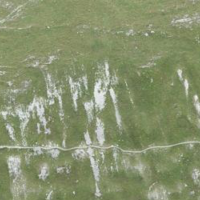
EUNIS habitat code: 26
Species observed at this site:
Milvus milvus
Gymnadenia conopsea